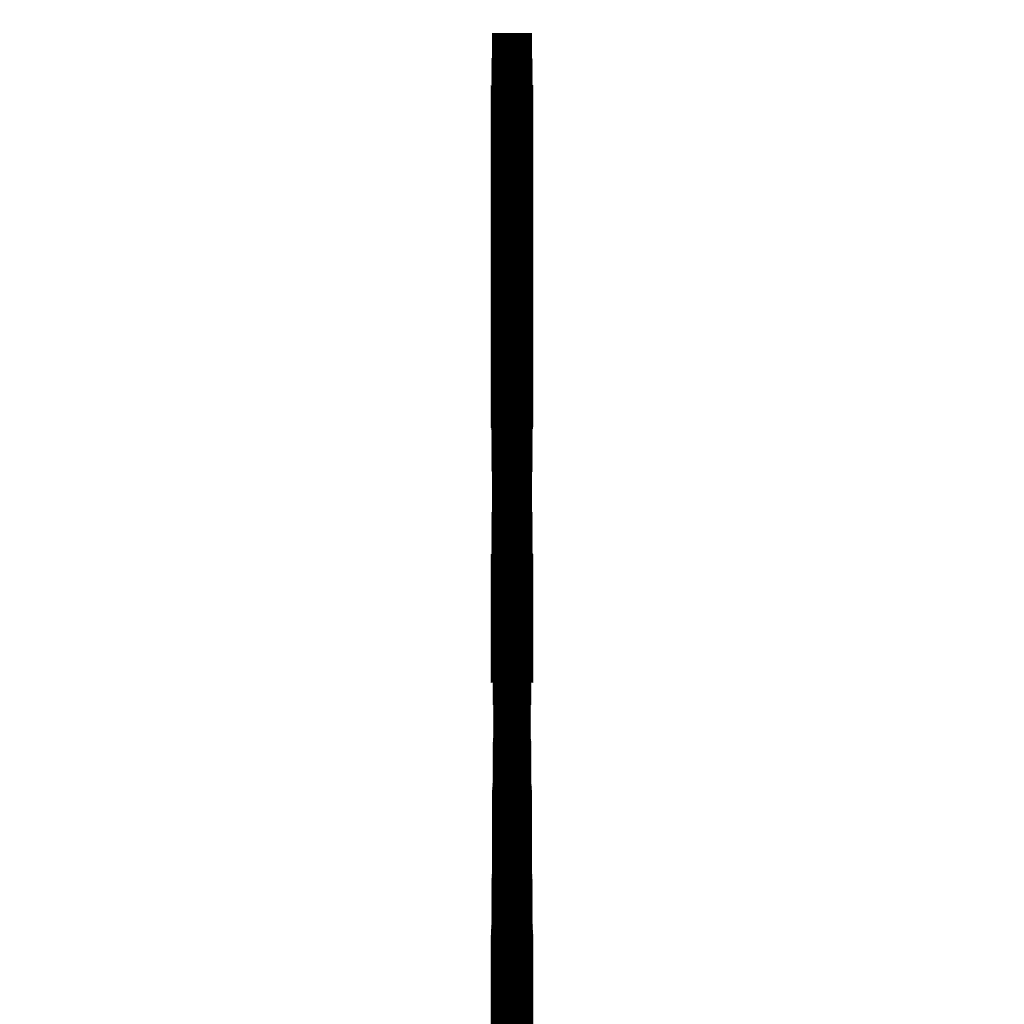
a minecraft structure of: Ryu (Street Fighter x Mega Man) high quality